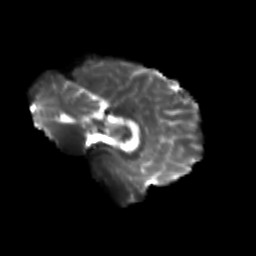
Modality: T2w
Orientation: sagittal
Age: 24
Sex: female
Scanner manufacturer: siemens
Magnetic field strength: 3 T
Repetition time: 3.5 s
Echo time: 0.104 s